Interaction volume radius: 10 \u00c5
Interaction volume height: 10 \u00c5
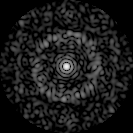
Disorder parameter: 0.8727